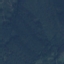
Label: Forest